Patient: sex F, age 73
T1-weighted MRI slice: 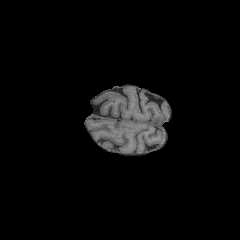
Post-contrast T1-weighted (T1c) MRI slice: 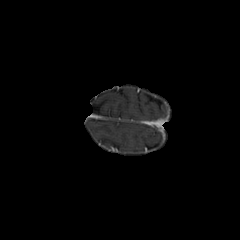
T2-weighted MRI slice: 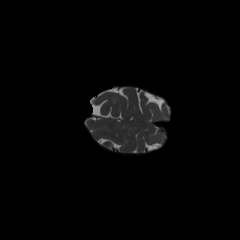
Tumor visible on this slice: no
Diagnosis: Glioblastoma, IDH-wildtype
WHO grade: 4